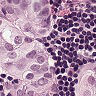
Metastatic tissue present: yes